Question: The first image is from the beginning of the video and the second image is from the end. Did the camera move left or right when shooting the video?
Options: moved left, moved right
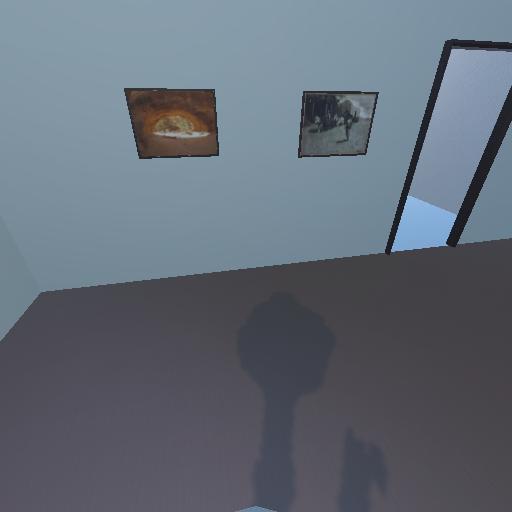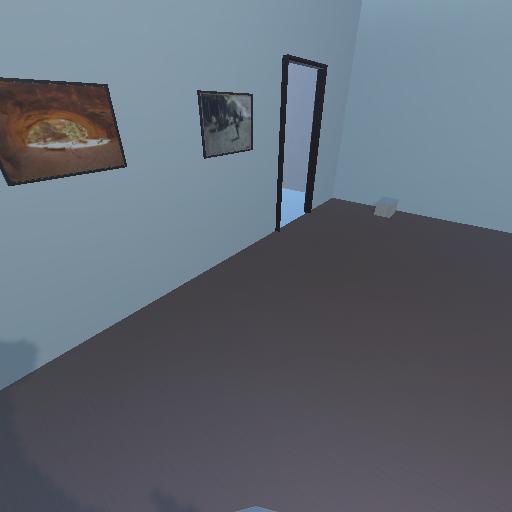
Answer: moved left